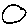
Label: circle